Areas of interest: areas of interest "Car Dealership"
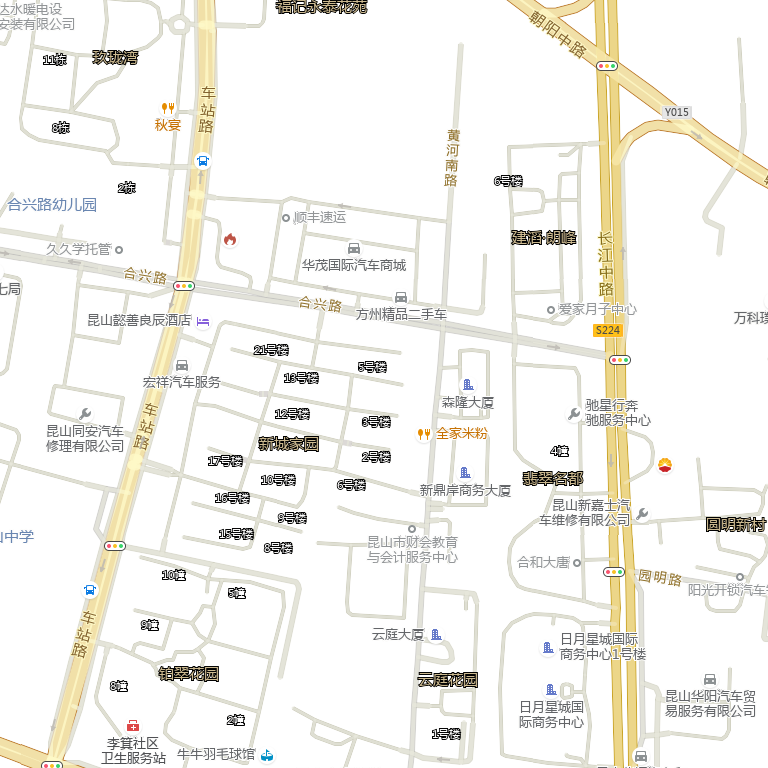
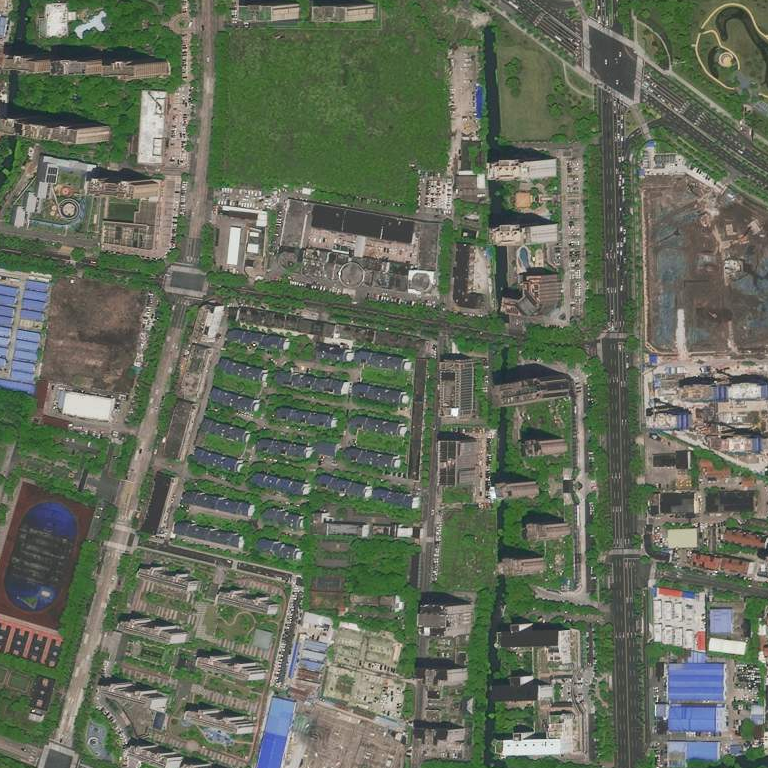